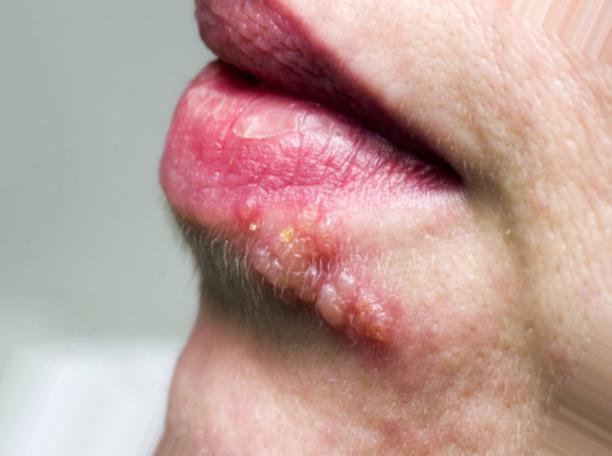
Condition: Mouth Ulcer